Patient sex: M
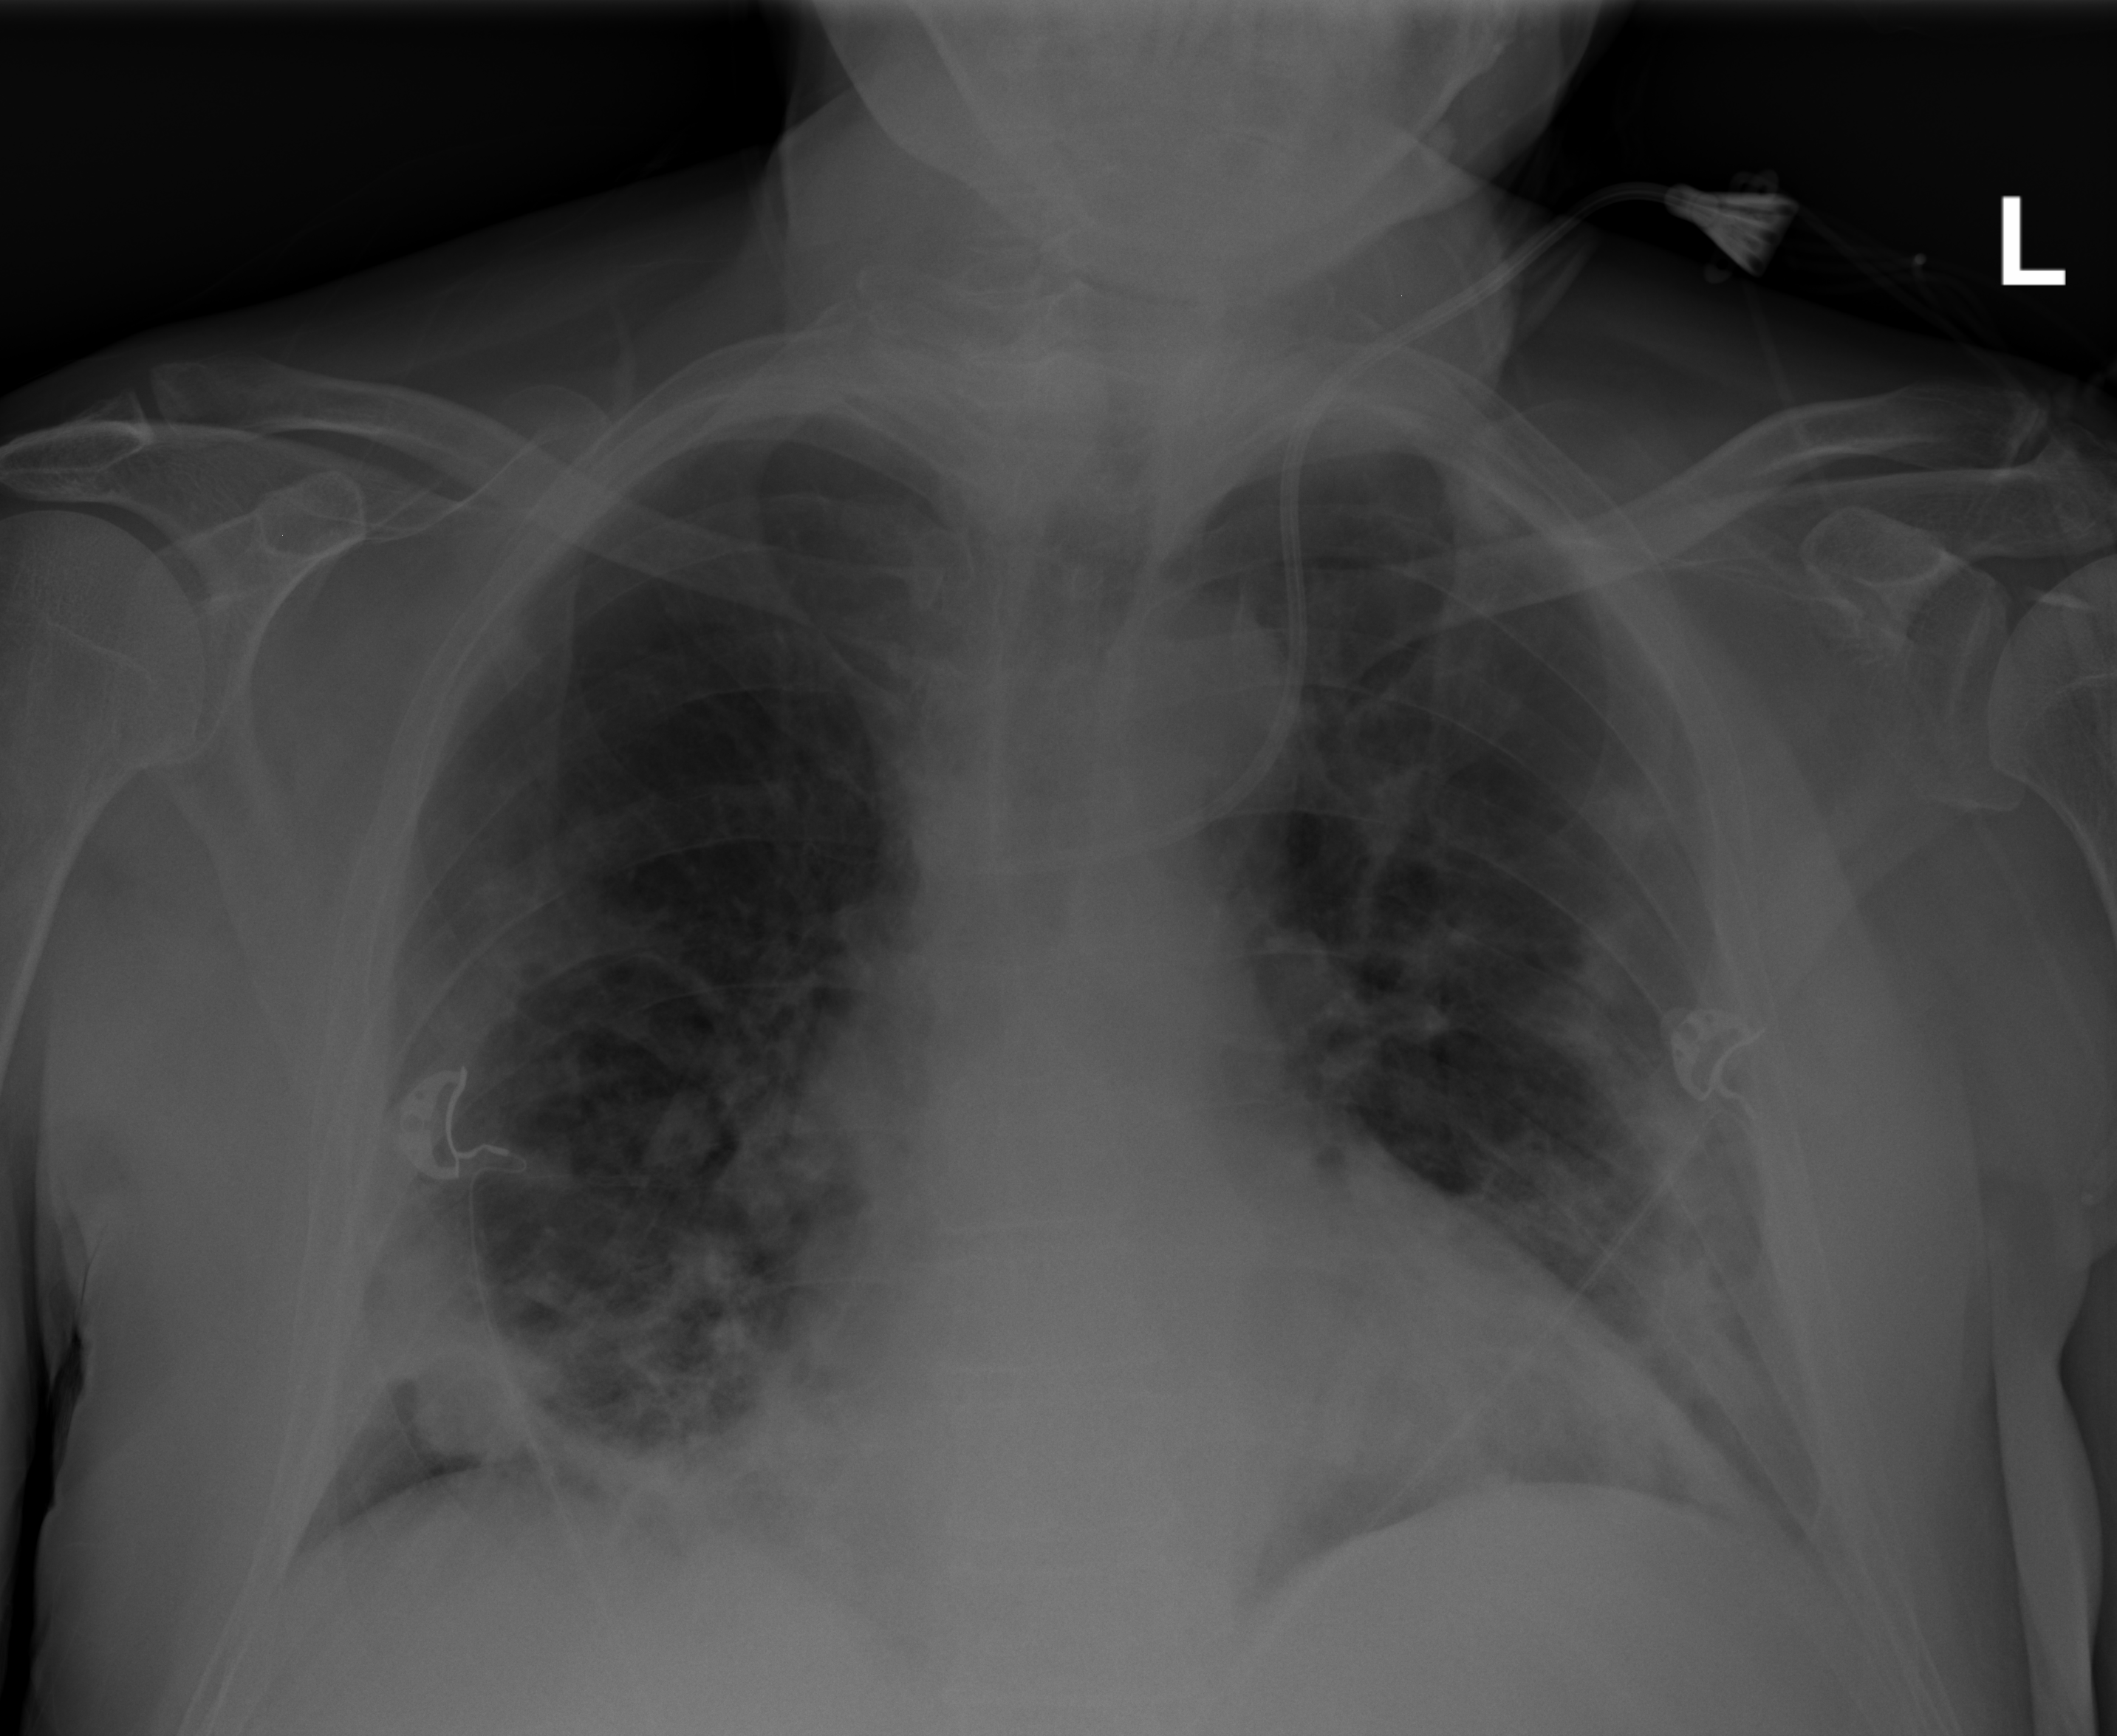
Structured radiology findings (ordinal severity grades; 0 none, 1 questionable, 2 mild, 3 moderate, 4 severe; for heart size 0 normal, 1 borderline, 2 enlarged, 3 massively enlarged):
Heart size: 2
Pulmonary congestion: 2
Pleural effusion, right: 0
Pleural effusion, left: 0
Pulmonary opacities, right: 3
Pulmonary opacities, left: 3
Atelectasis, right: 3
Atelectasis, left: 3